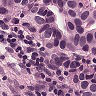
Metastatic tissue present: yes